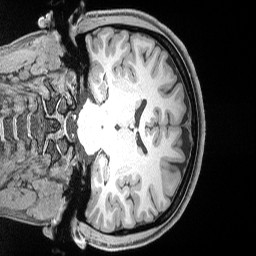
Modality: T1w
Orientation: coronal
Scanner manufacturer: siemens
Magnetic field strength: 3 T
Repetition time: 2.53 s
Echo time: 0.00169 s